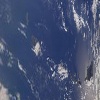
Label: water